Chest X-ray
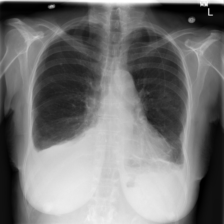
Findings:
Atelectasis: negative
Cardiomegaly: negative
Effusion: positive
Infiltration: negative
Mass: negative
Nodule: negative
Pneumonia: negative
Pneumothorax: negative
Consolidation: negative
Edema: negative
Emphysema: negative
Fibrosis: negative
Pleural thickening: positive
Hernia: negative